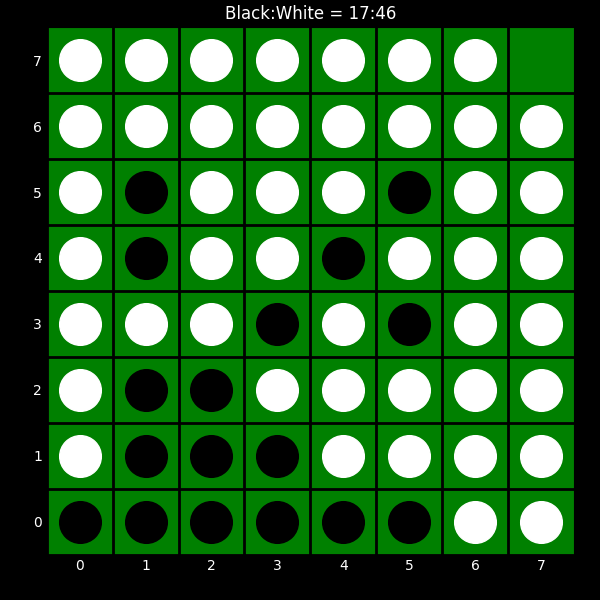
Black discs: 17
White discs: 46